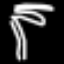
Label: palm tree